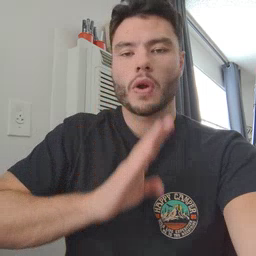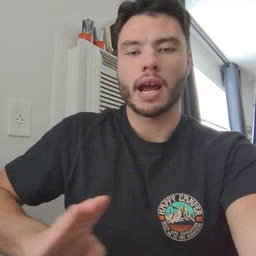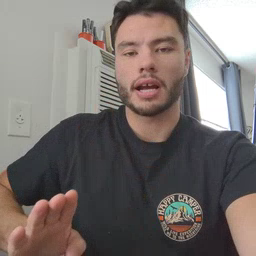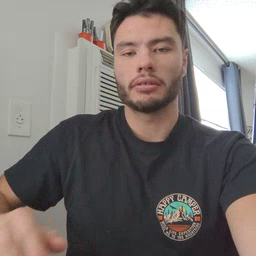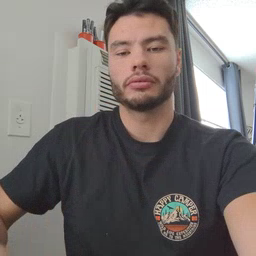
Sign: quiet